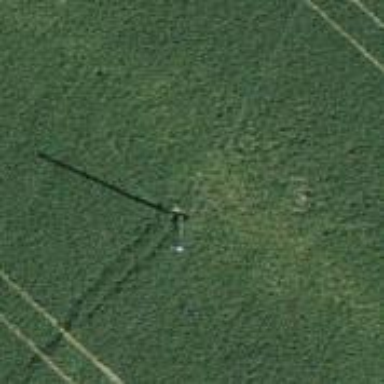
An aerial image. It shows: Power pole.